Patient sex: M
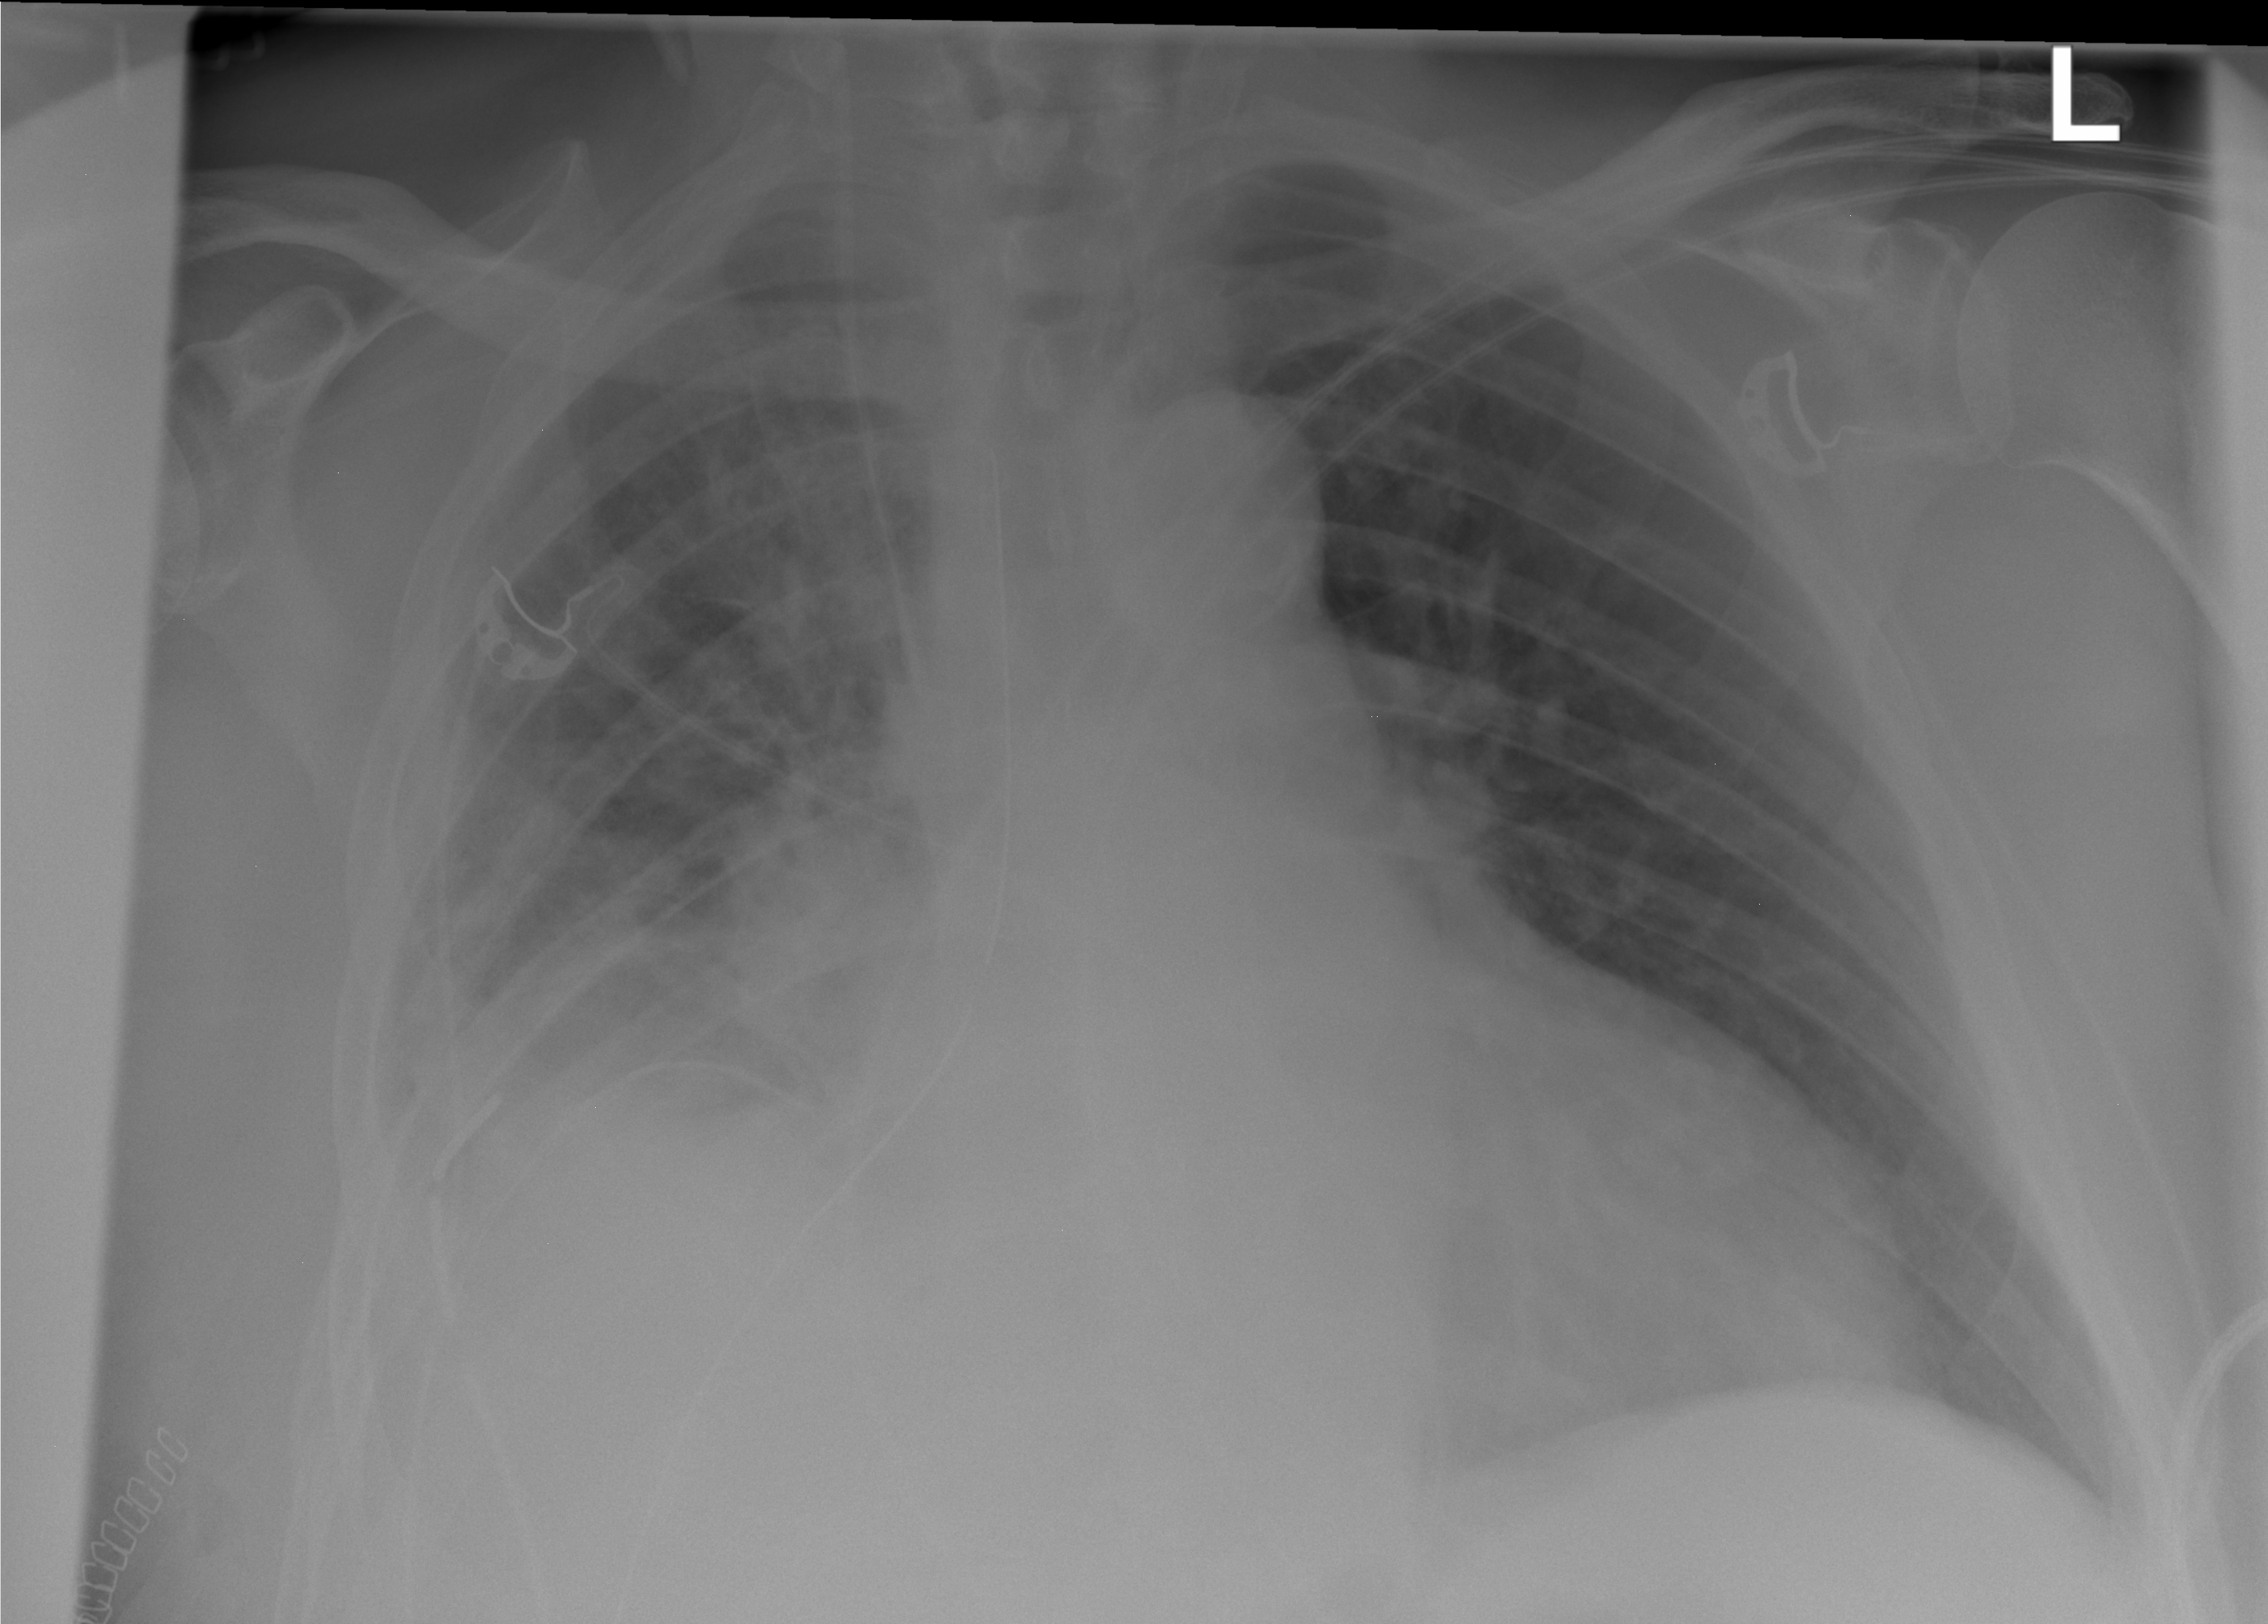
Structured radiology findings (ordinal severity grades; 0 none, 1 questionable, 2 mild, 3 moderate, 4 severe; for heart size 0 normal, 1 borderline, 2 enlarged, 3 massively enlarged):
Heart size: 2
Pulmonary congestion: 0
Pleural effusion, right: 2
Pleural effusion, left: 0
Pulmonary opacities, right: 3
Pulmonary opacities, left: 0
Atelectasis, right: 2
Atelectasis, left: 0